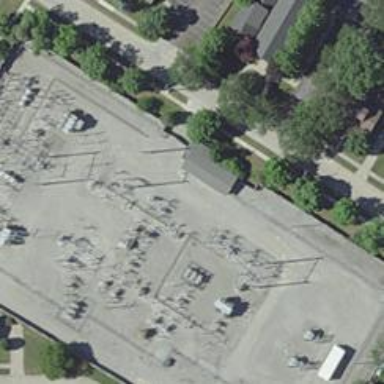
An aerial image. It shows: Switch used for power control.